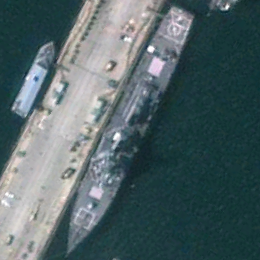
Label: destroyer